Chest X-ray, PA view. Patient: 49 years old, sex M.
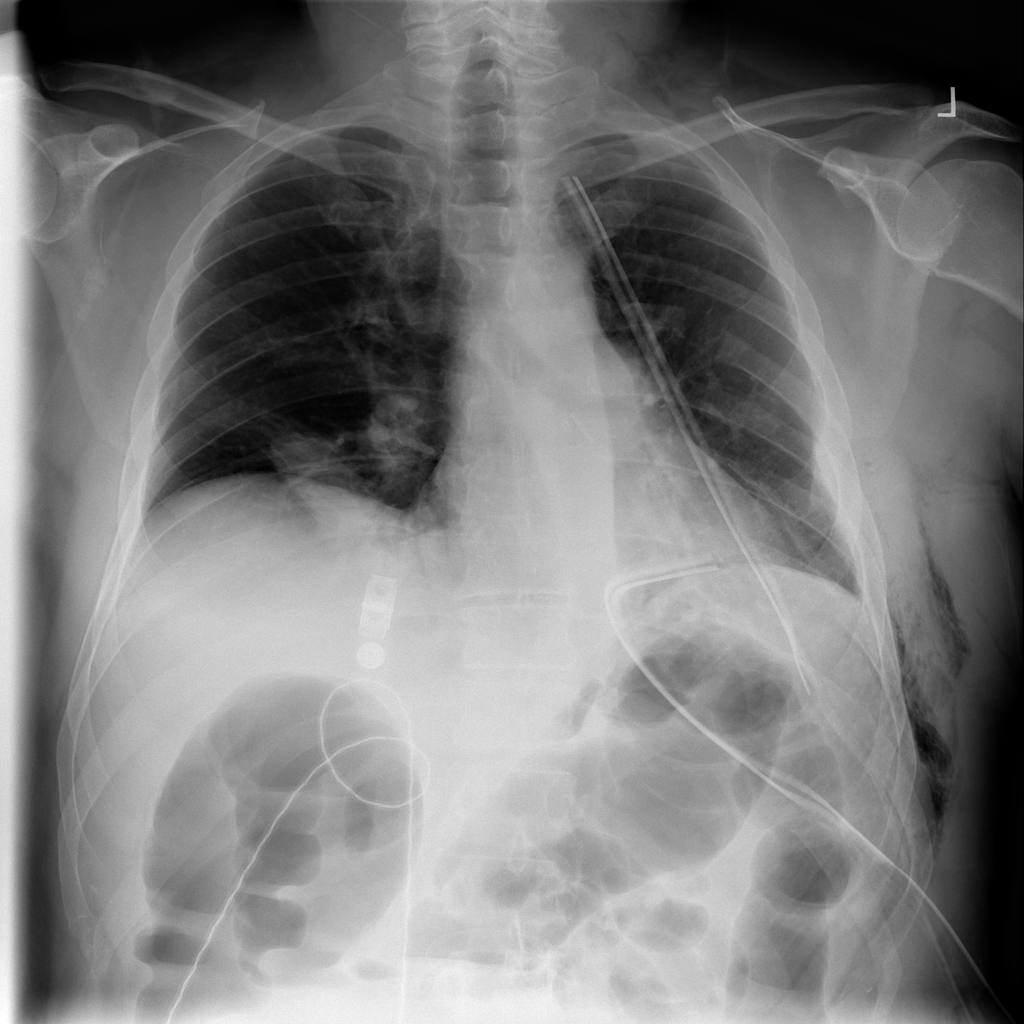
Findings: Atelectasis, Pneumothorax